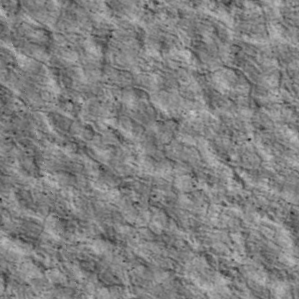
Label: non_frost